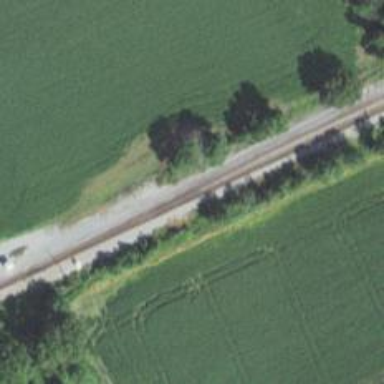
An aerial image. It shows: Site related to railway infrastructure.